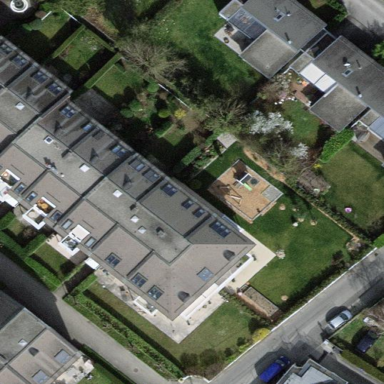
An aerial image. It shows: Garden surrounded by fence.